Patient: sex M, age 78
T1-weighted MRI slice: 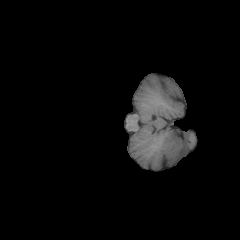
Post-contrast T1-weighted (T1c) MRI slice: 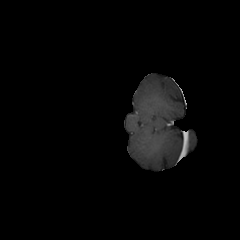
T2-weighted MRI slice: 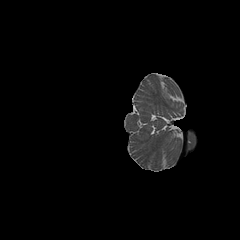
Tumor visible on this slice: no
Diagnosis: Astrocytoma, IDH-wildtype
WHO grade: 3